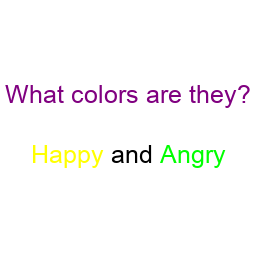
Color: yellow, lime
Background color: white
Question text color: purple